Question: i created rectangle shape user control and i am using this user control in my application.In my application i am processing a image for different operations such as reading barcode from images etc.Here i have two possibility of processing a image, one is processing entire image and another is processing selected part of the image,i am selecting the specific part of the image using rectangle shape(this is user-control).so i have given two option in my GUI for this purpose one is Entire image and another is Rectangle.if i used rectangle first time for selection and next time i selected entire image,then previously selected rectangle shape was not removed from the picturebox. from my picturebox?
The below image shows the Rectangle shape in picturebox

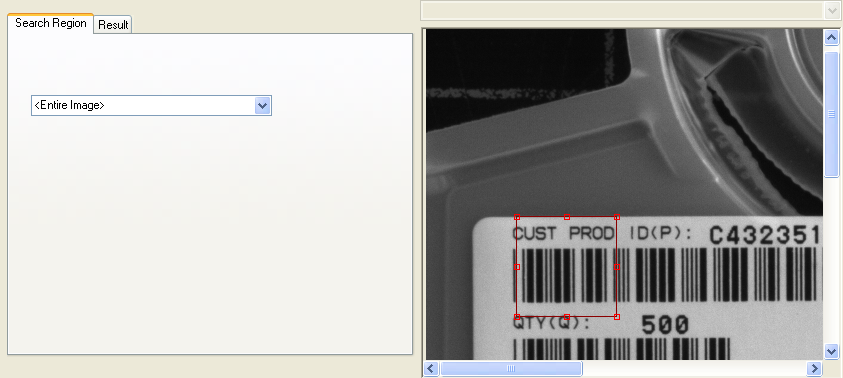
Answer: Try this 'Graphics.clear();' or 'this.Invalidate();'